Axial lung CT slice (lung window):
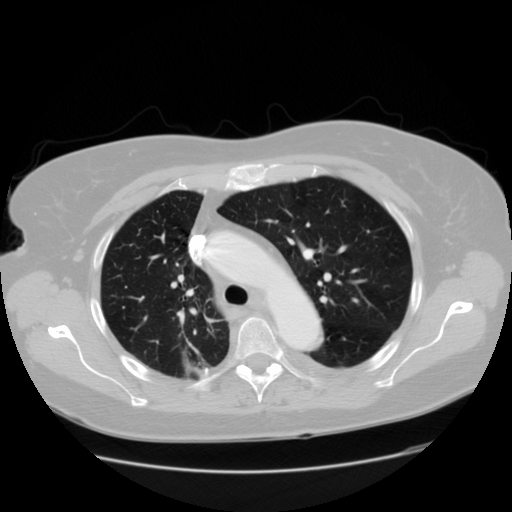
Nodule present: no